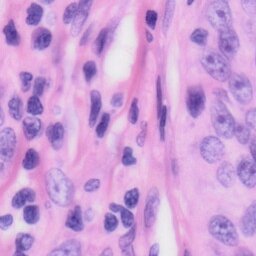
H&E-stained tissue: Skin